Question: As part of <URL> I was not able to make the default sorting to work, meaning that if you want your grid to be sorted by a specific column/direction you won't get the expected behavior. Default sorting in koGrid is achieved by sortInfo while configuring the gridOptions for the very first time.
I have created an example using <URL> which demonstrates this issue. You can notice that the list is not sorted by name, even that I've specified the to do so.
'''
this.gridOptions = {
data: self.myData,
...
sortInfo: ko.observable({
column: { "field": "name" },
"direction": "asc"
})
...
};
'''

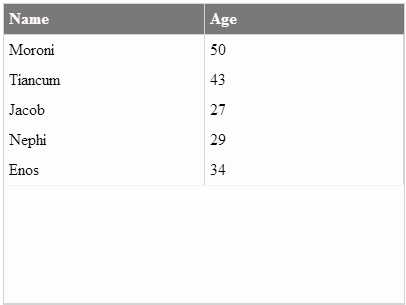
Answer: I changed koGrid 2.2.1 debug js to use the sortInfo, if specified. Basically, I made two changes as follows:
'''
window.kg.Grid = function (options) {
...
self.columnByField = function (field) {
if(field) {
var column;
$.each(self.columns(), function (i, c) {
if(field == c.field) {
column = c;
return false;
}
});
return column;
}
}
...
}
'''
'''
window.kg.Grid = function (options) {
...
self.init = function () {
...
self.buildColumns();
var sortingProperties = self.sortInfo.peek();
if(sortingProperties) {
var col = self.columnByField(sortingProperties.column.field);
if(col) {
col.sortDirection(sortingProperties.direction === ASC ? DESC : ASC);
col.sort();
}
}
...
}
...
}
'''
By doing this the default sorting problem is solved. I have created a fork <URL> and added the new debug js file there.
Now when you load the grid for the very first time the sorting works as the below image shows: